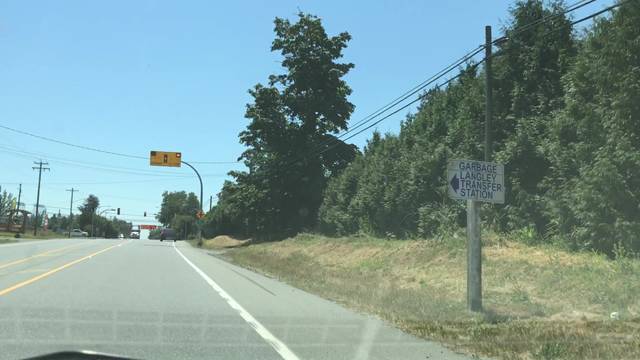
Region: Canada
Coordinates: 49.033, -122.493